Field crop: maize
Growth stage: 2
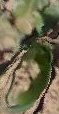
Species: maize